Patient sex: M
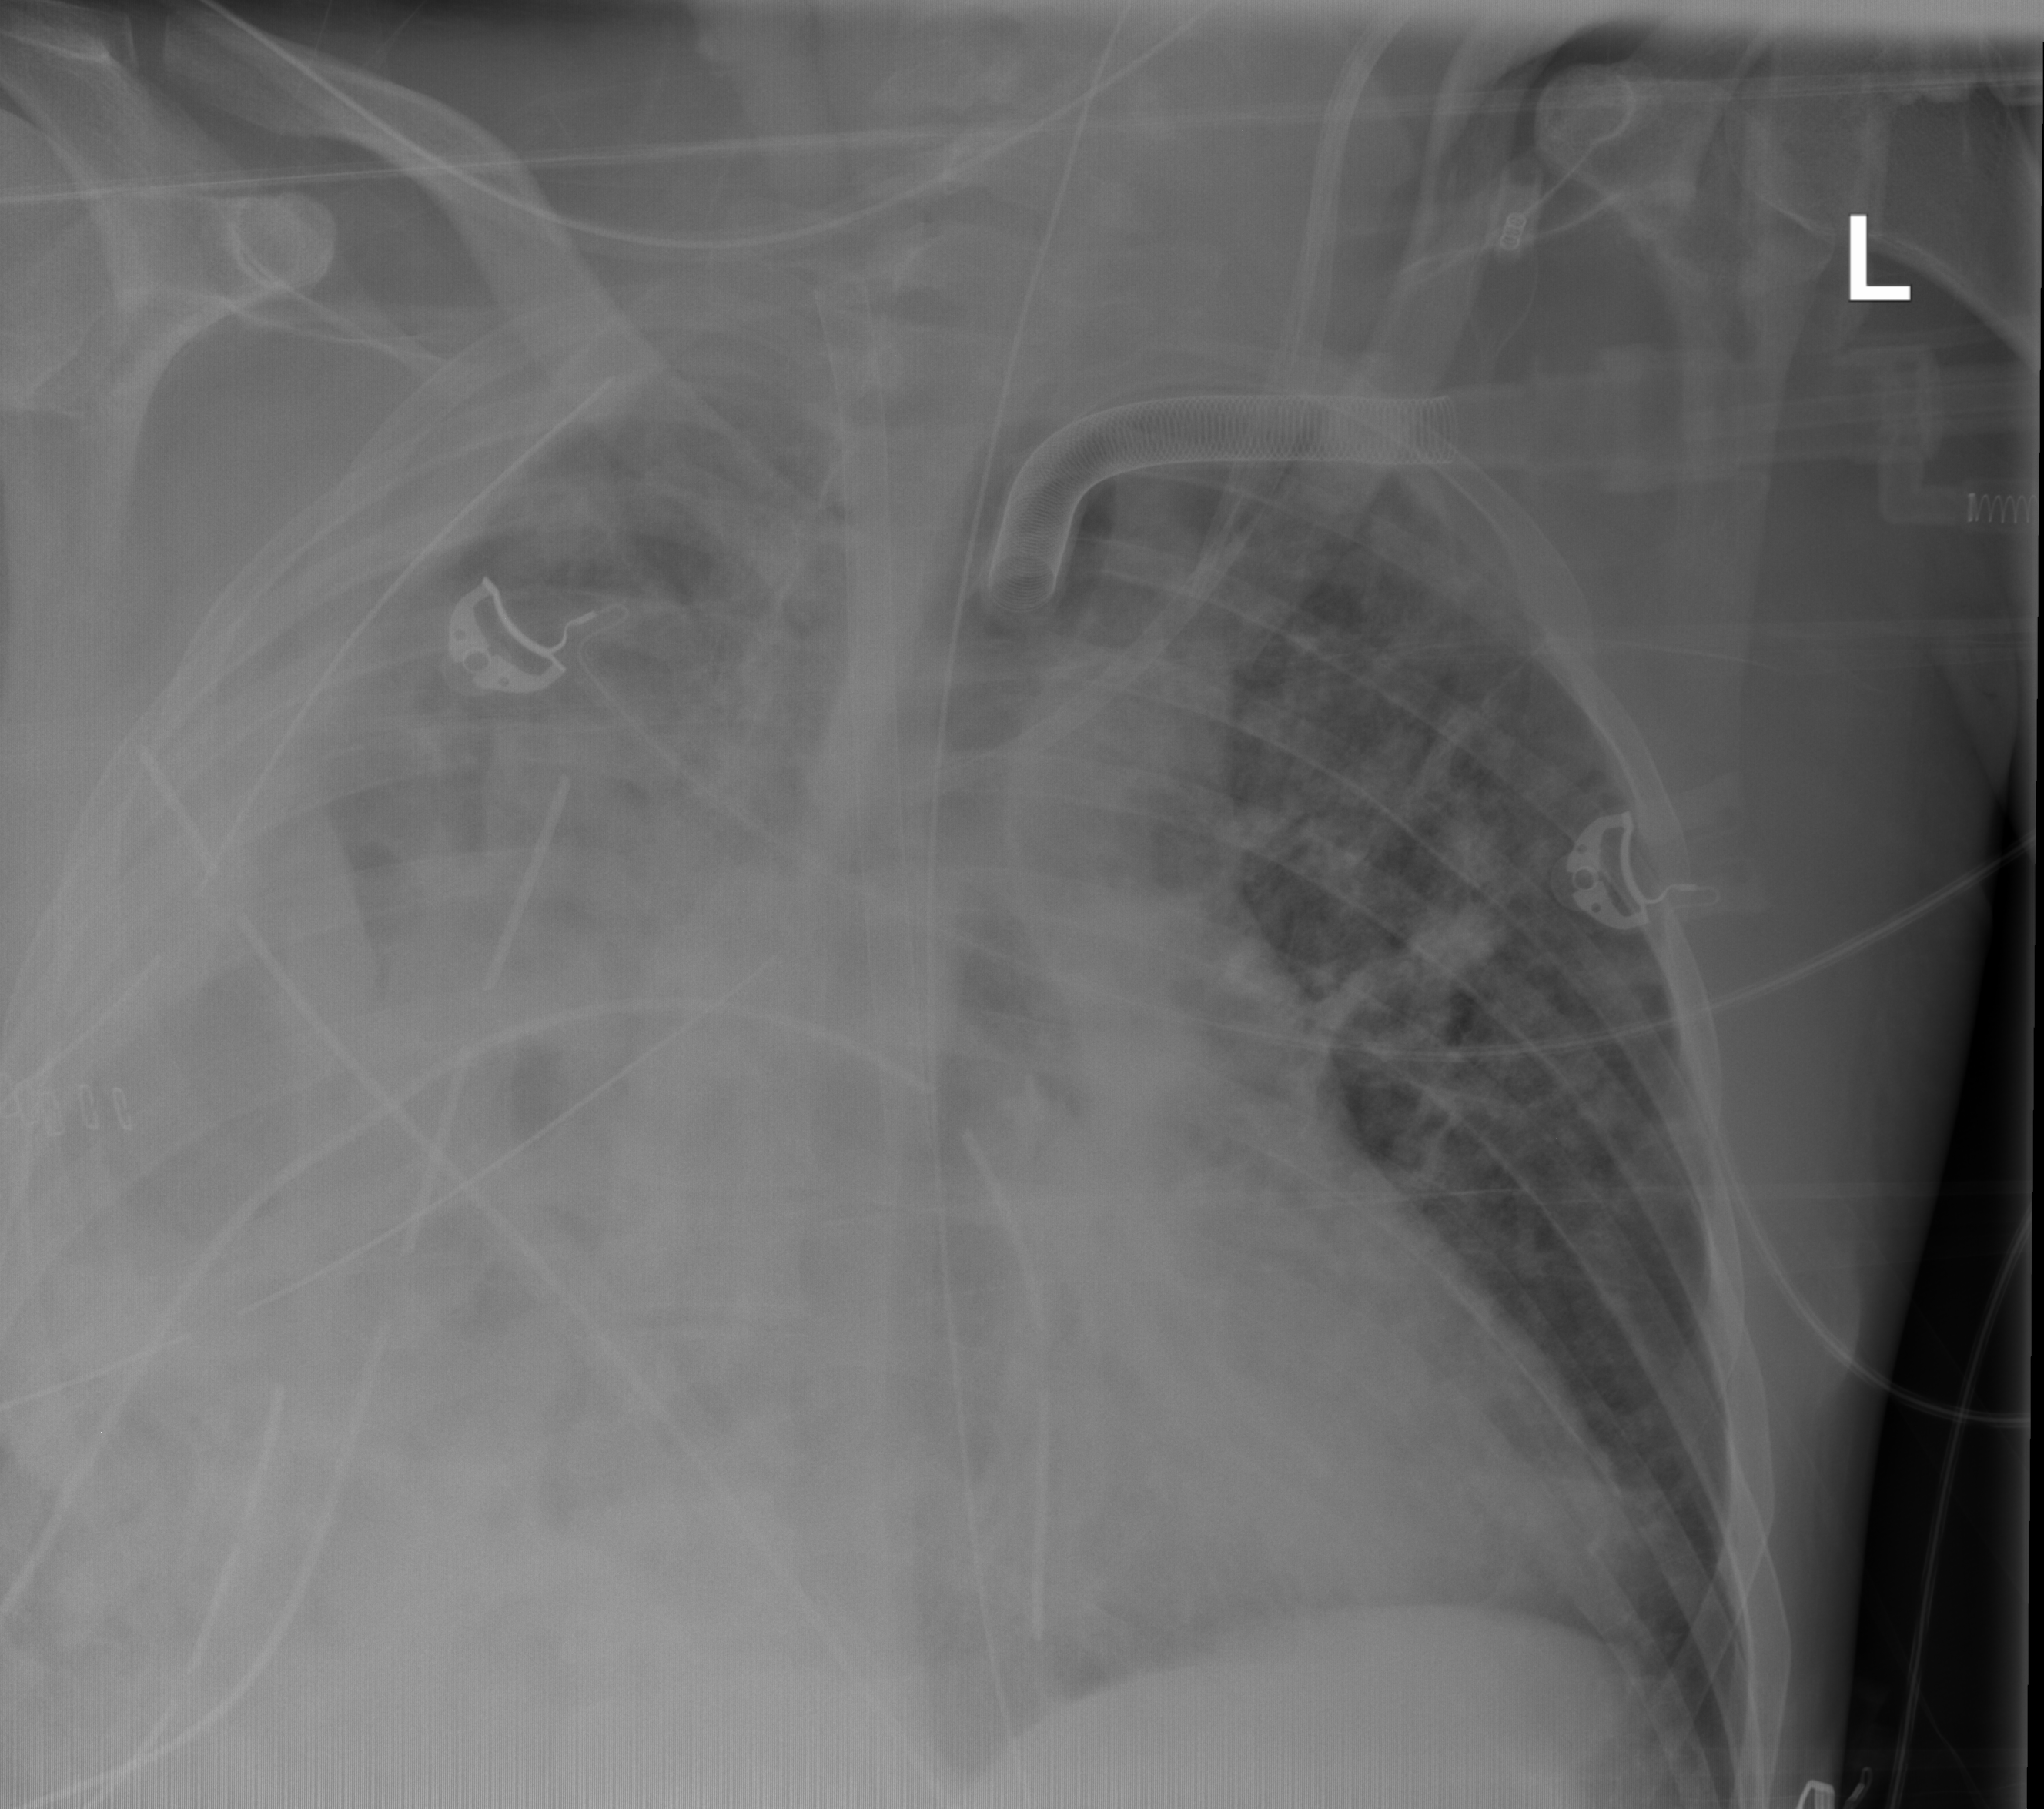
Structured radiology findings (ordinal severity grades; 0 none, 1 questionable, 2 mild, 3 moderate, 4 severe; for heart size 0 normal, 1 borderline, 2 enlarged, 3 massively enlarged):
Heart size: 1
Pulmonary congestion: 2
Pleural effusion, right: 3
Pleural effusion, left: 0
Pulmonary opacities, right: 3
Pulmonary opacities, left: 2
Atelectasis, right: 3
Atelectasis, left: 2